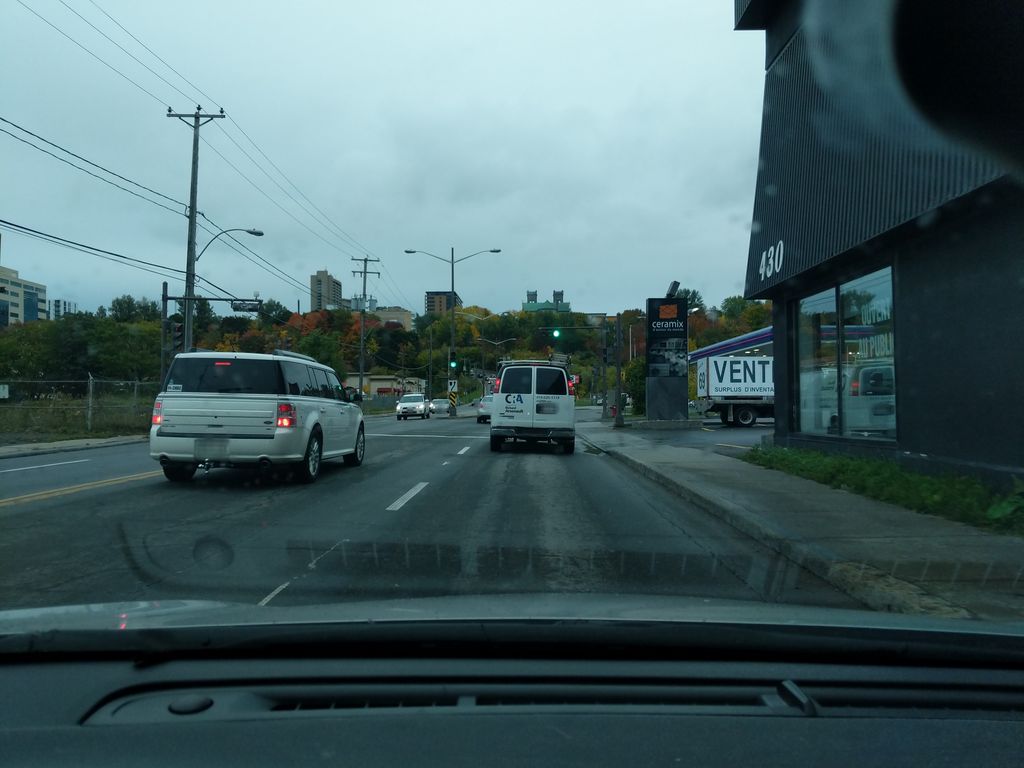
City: quebec_city